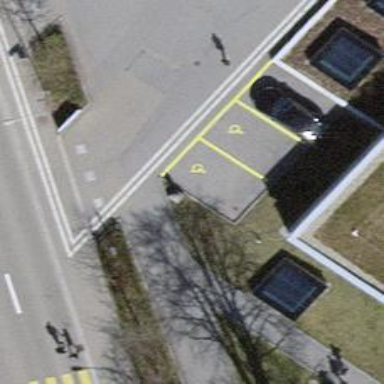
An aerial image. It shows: E-scooter parking area.